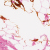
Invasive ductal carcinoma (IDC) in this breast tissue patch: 0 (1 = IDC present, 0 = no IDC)